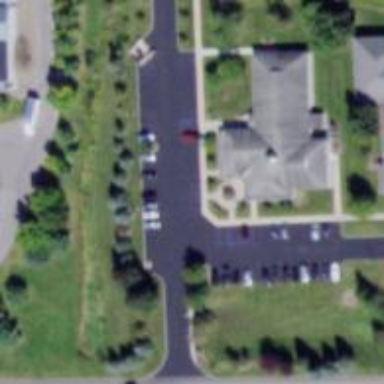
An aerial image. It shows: Clinic.